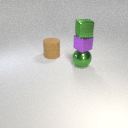
small green metal cube above large green metal sphere